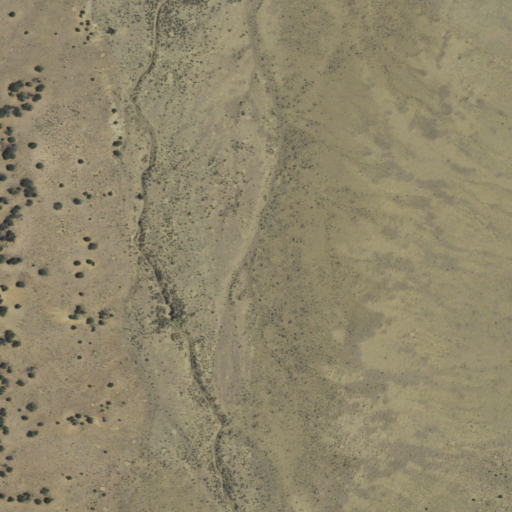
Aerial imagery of valley in New Mexico named Provenger Rincon containing shrub and grassland